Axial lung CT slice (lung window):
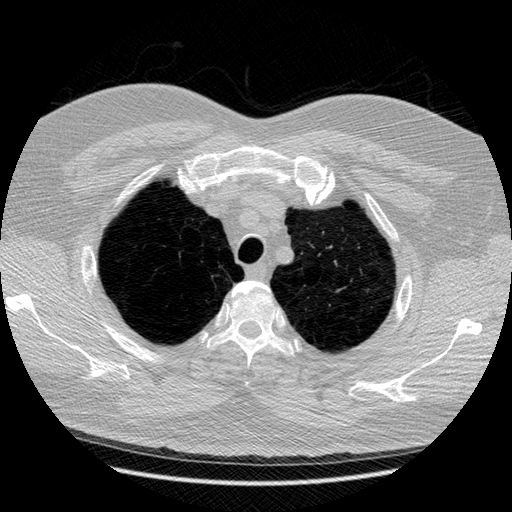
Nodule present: no